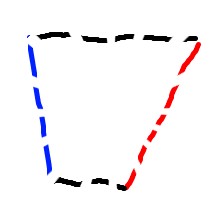
Shape: trapezoid